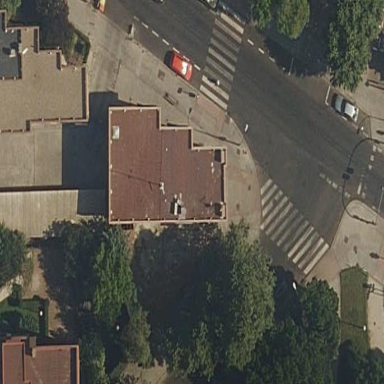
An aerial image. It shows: Building that is pub.